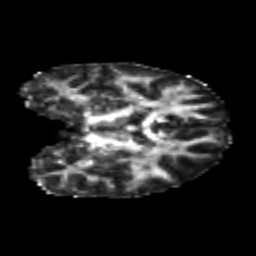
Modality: FA
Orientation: coronal
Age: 24
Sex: female
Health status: healthy
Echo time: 0.074 s